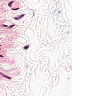
Metastatic tissue present: no